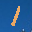
Label: 1